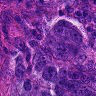
Metastatic tissue present: yes